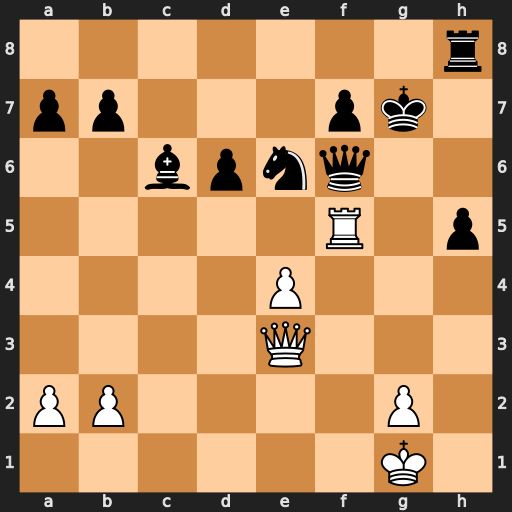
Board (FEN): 7r/pp3pk1/2bpnq2/5R1p/4P3/4Q3/PP4P1/6K1
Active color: w
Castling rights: -
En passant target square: -
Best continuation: Rxf6 Kxf6 Qc3+ Ke7 Qxh8